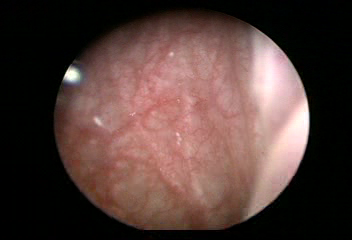
Modality: WLC
Class: Normal mucosa
Bladder cancer association: No